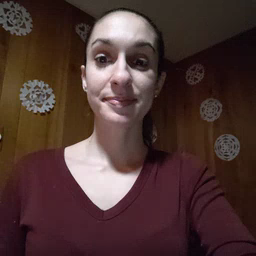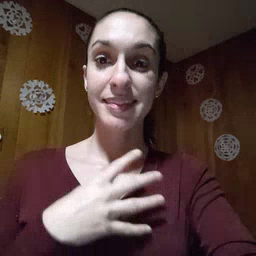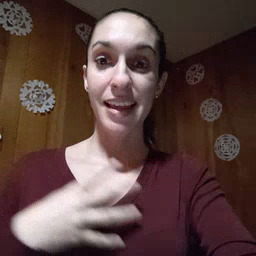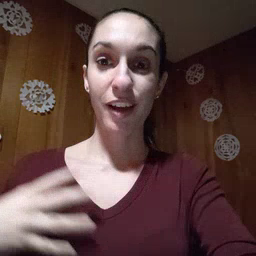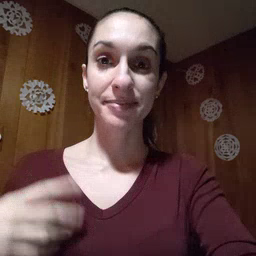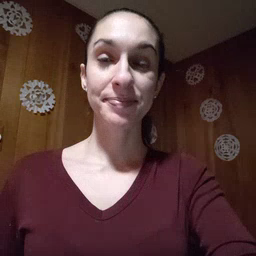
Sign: zebra